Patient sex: F
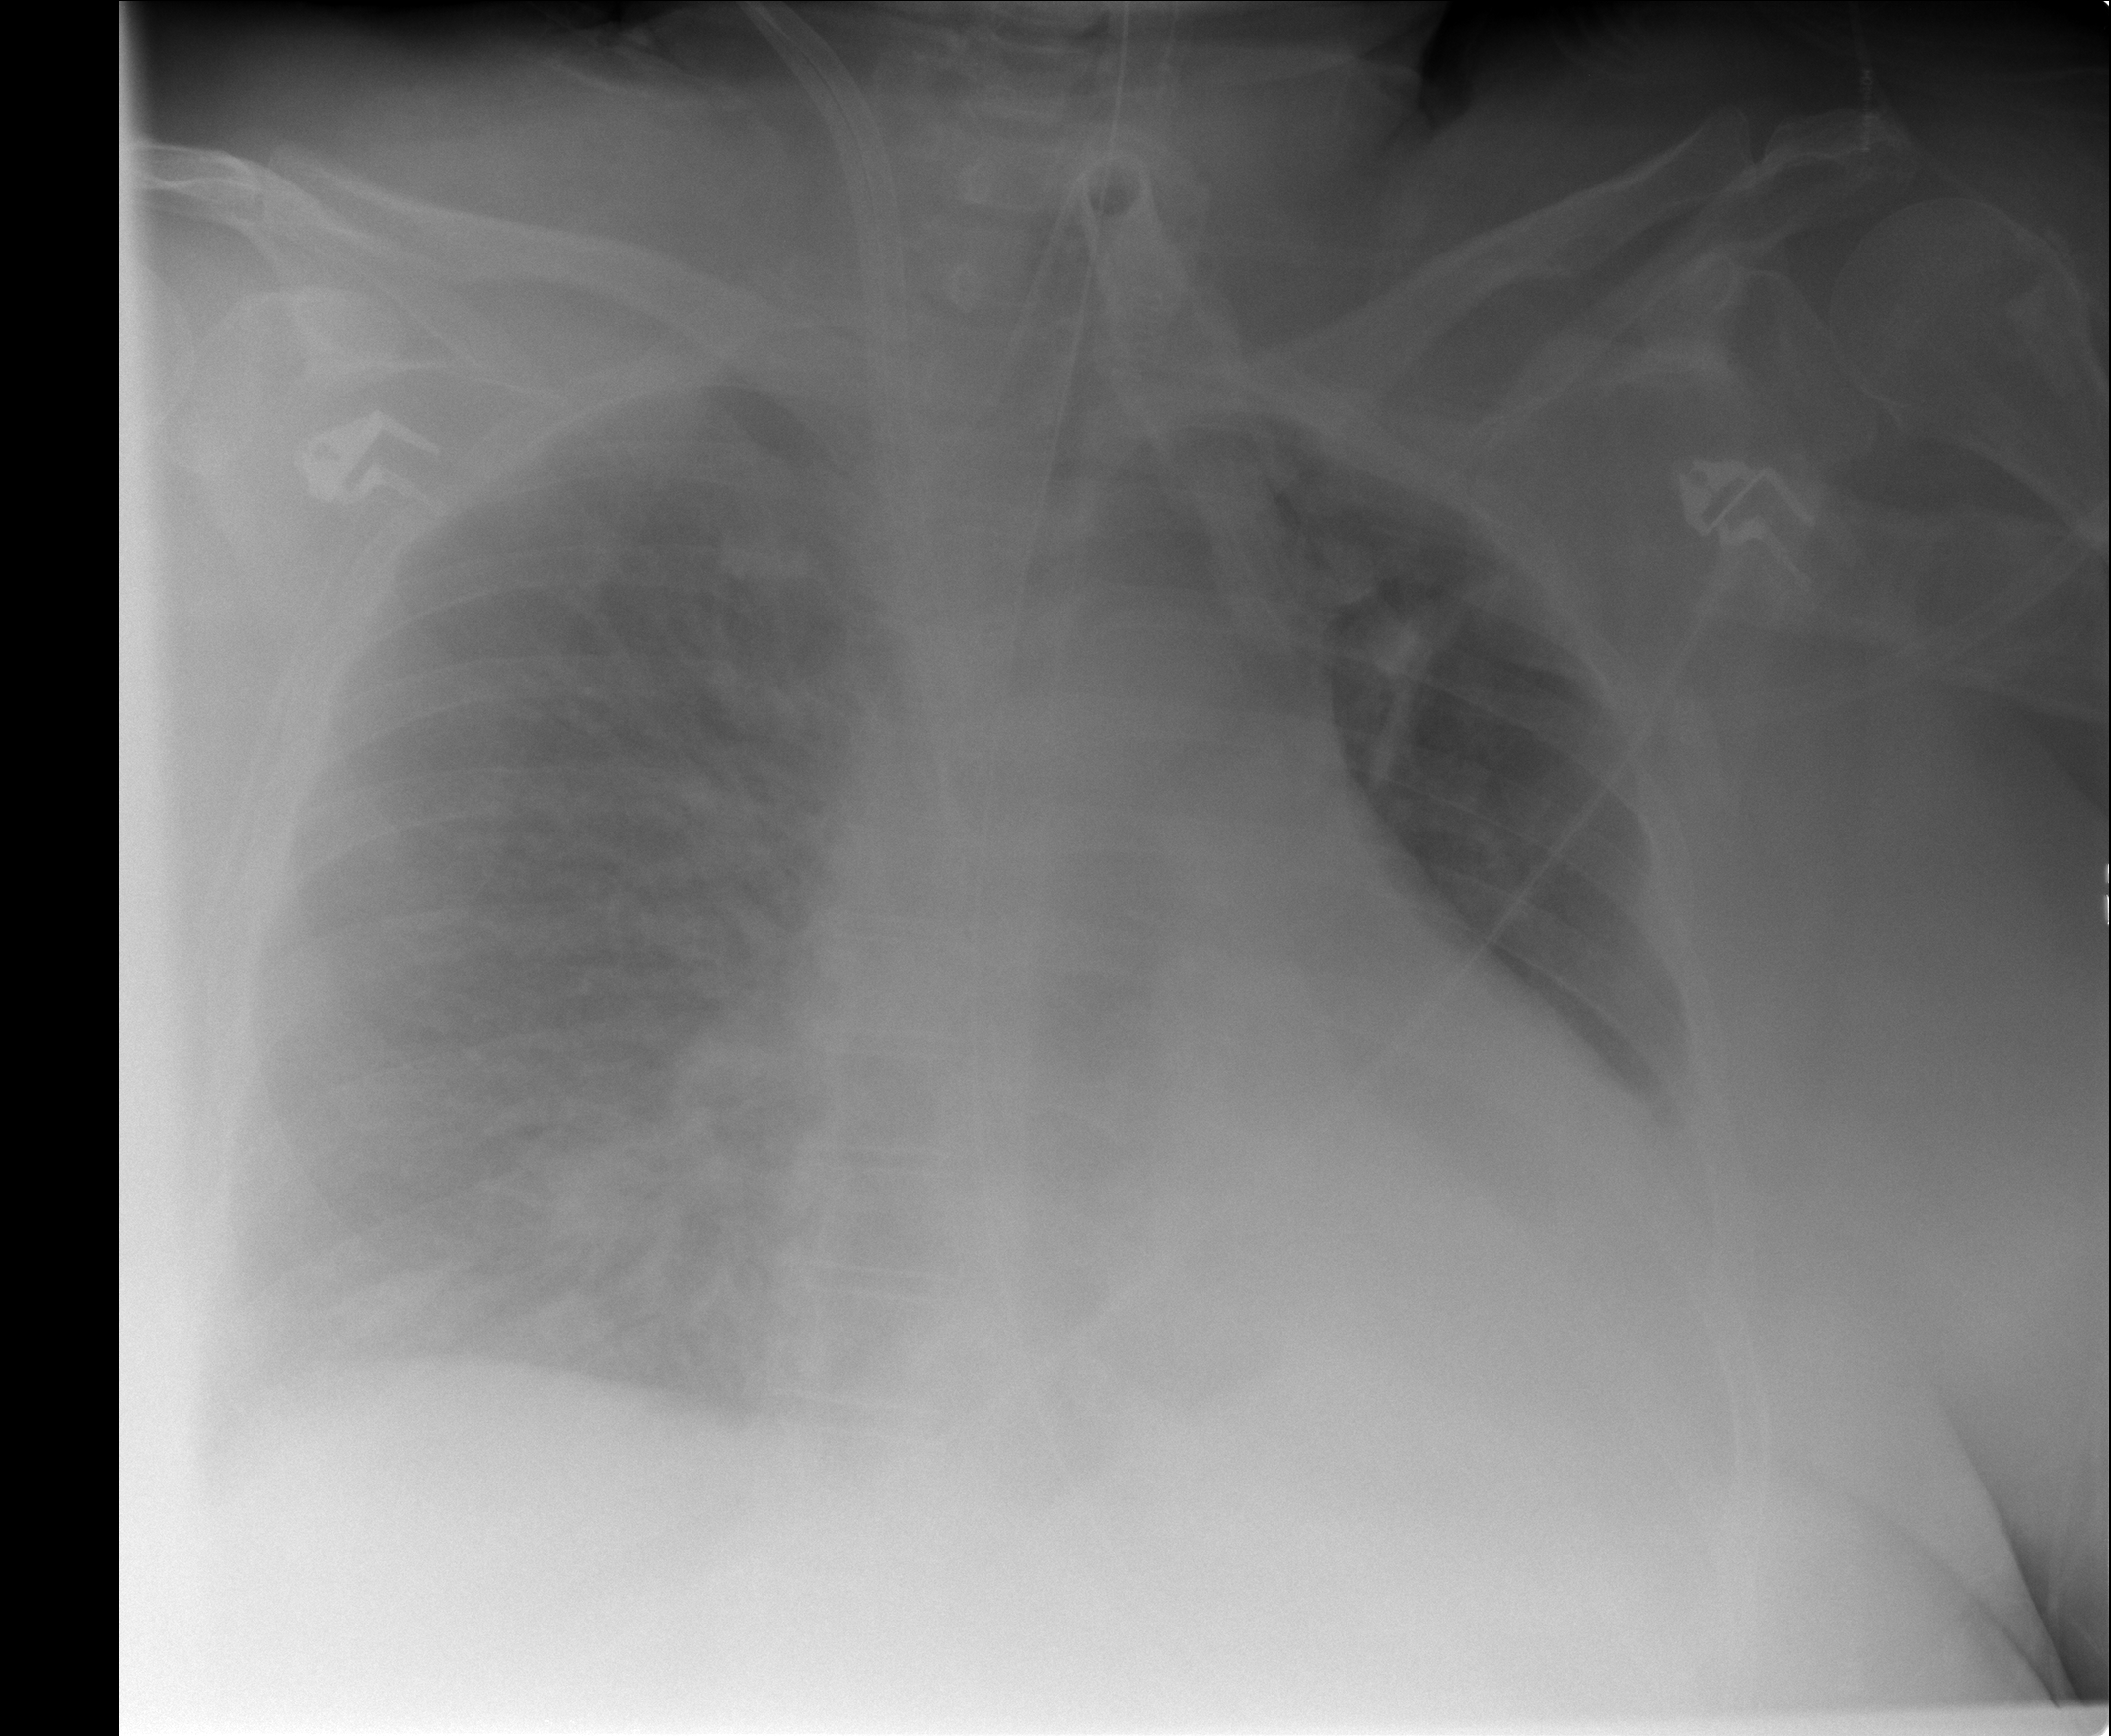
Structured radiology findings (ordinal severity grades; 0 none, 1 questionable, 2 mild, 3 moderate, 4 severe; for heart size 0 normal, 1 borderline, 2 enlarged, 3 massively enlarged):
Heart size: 2
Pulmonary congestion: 0
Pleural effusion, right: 2
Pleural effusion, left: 2
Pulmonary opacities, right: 0
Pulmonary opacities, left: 0
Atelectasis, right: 2
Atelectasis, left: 2